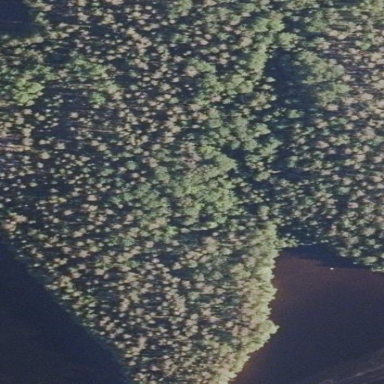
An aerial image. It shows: Mixed woodland with various types of leaves.